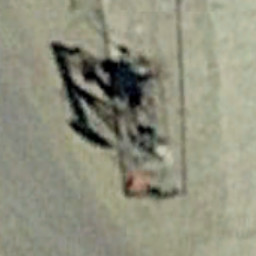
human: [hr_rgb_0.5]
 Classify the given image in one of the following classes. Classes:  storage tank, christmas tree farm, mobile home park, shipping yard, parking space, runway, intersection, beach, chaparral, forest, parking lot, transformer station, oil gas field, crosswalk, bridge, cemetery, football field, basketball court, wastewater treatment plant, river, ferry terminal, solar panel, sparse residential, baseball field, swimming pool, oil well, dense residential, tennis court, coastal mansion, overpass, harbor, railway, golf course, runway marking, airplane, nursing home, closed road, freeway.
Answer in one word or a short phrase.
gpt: oil well